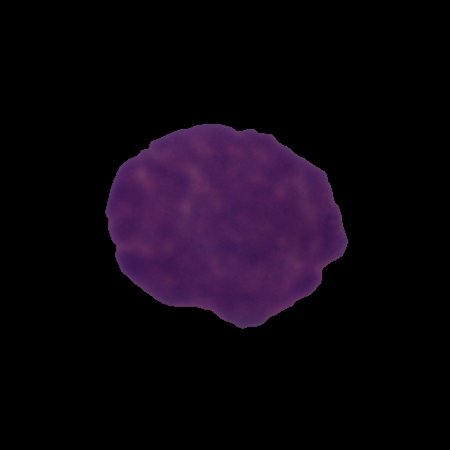
Label: cancer